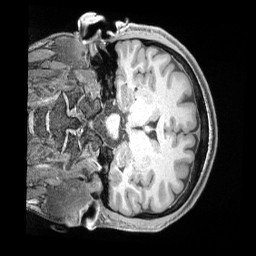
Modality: T1w
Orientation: coronal
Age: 36
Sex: male
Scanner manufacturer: siemens
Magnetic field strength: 3 T
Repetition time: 2 s
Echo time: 0.00211 s